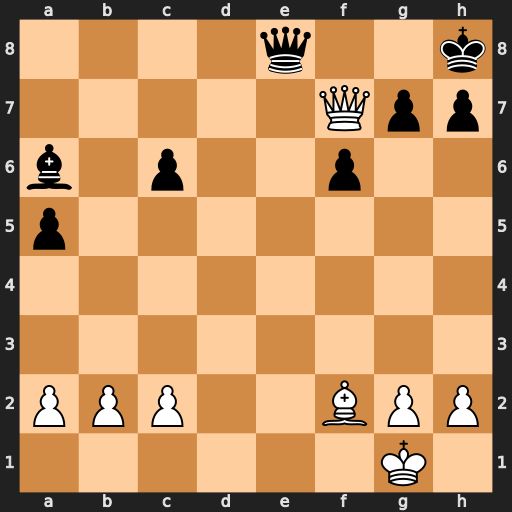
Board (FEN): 4q2k/5Qpp/b1p2p2/p7/8/8/PPP2BPP/6K1
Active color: w
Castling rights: -
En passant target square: -
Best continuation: Qxe8#